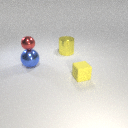
large blue metal sphere to the left of large yellow metal cylinder